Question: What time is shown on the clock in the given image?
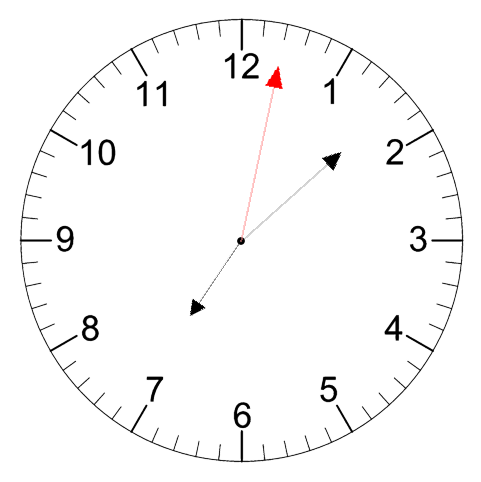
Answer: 07:08:02